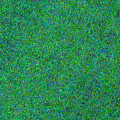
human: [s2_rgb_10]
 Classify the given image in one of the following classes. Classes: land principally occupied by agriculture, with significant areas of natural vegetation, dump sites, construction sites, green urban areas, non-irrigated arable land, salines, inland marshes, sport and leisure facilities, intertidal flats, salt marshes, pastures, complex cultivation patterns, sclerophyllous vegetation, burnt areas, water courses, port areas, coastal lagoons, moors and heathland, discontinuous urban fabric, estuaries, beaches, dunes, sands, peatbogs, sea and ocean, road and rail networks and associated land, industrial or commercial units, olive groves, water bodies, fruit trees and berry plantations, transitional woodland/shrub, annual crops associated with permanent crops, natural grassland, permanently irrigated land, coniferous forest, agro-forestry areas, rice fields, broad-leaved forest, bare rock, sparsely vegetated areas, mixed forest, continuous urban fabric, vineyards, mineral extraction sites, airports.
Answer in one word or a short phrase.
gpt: sea and ocean